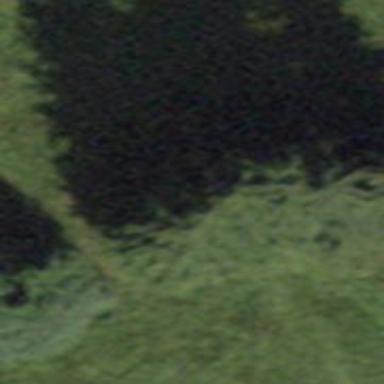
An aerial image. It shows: Row of trees in natural setting.